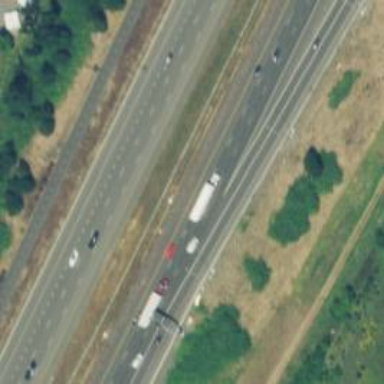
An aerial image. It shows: Asphalt motorway.